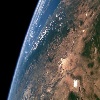
Label: land